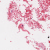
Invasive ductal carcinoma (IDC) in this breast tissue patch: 0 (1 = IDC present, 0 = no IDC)